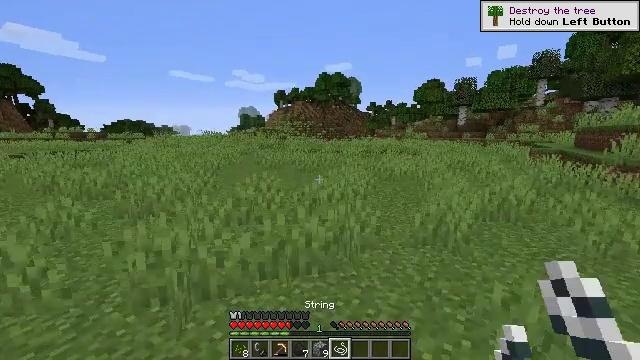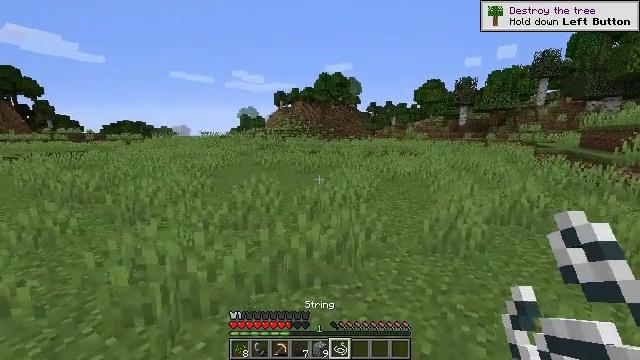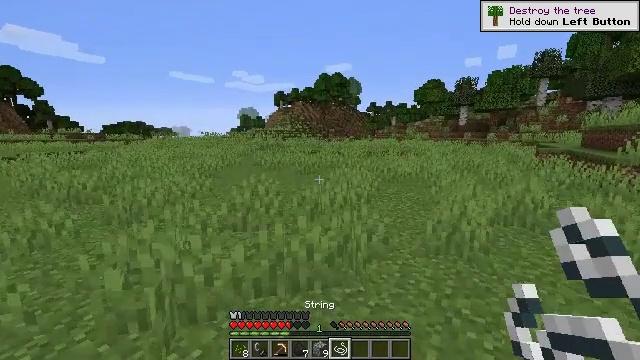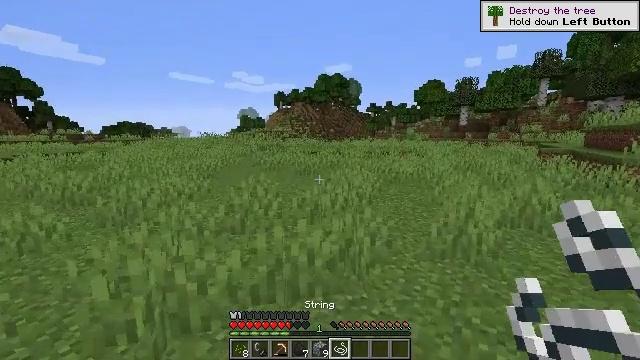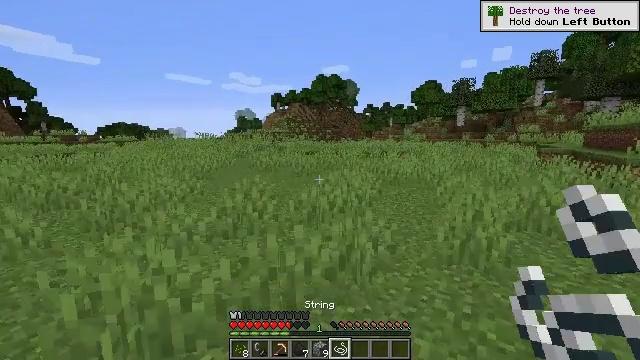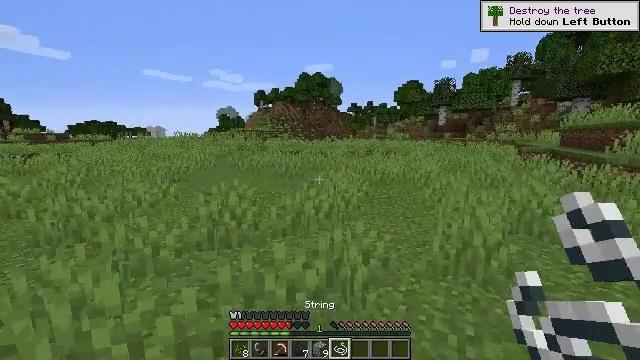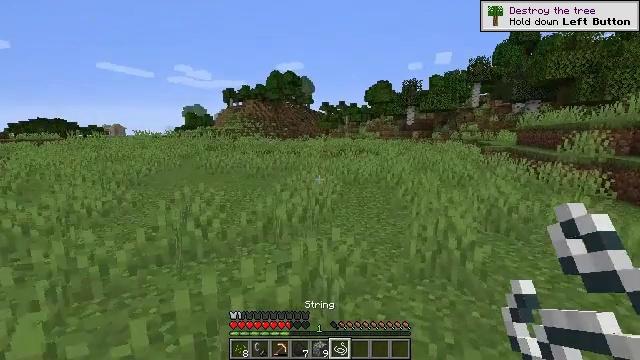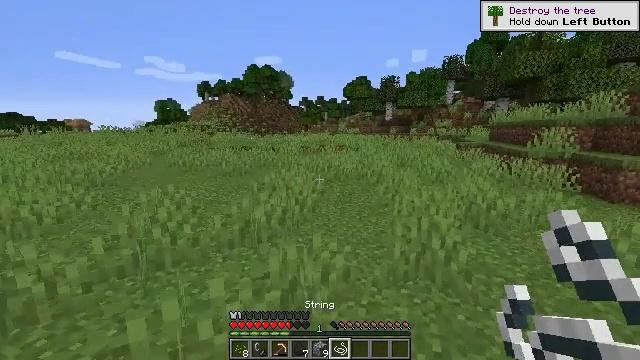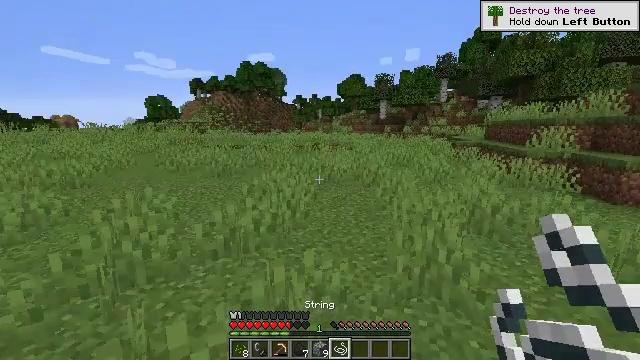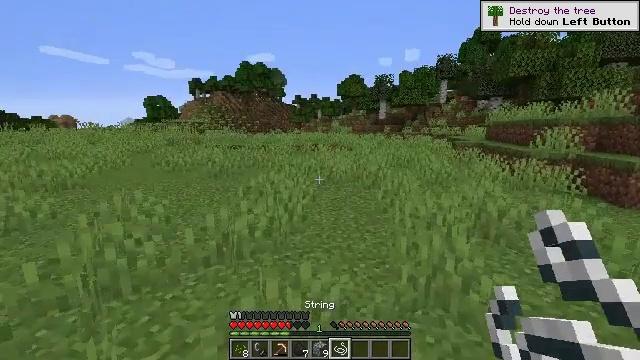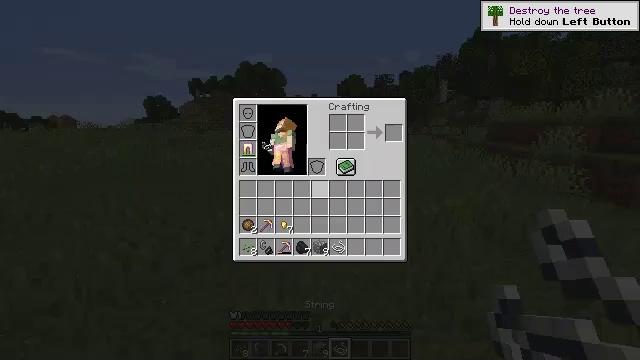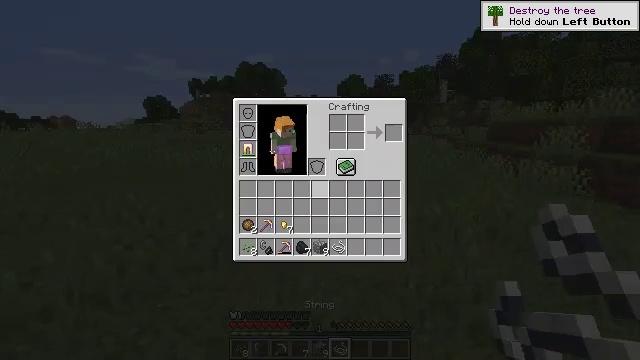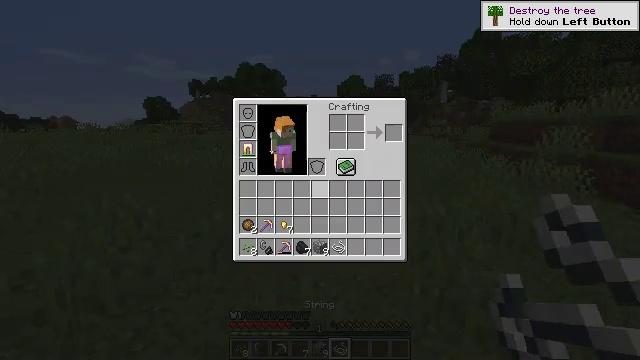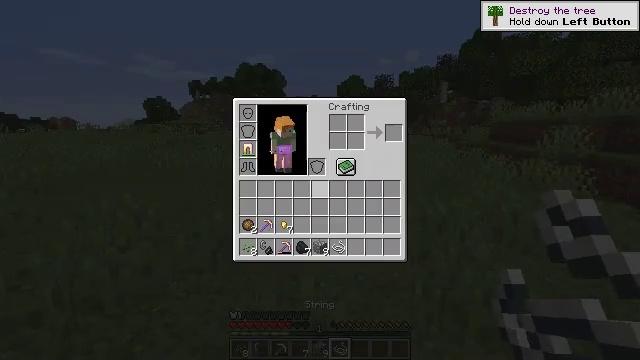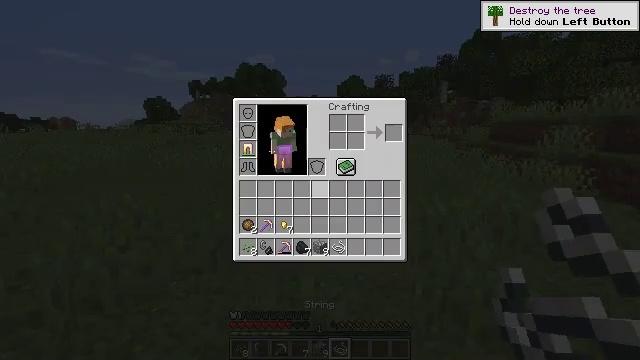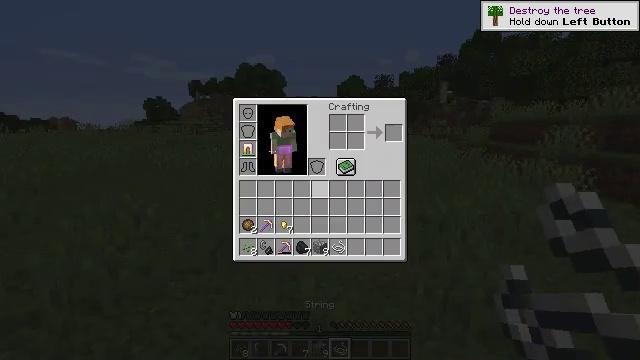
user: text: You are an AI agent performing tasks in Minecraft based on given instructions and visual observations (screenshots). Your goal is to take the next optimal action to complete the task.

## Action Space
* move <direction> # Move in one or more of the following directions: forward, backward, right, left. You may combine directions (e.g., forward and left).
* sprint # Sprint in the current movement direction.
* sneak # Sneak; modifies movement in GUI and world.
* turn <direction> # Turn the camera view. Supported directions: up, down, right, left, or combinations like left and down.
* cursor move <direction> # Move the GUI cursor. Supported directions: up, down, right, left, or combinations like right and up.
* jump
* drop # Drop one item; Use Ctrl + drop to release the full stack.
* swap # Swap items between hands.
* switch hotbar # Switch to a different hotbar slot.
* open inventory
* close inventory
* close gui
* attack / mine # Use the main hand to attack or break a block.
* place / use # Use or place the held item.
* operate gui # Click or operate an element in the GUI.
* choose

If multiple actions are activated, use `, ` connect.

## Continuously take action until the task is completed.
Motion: motion action
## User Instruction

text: Collect the grass from the surface.
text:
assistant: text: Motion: move forward
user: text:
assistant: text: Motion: move forward
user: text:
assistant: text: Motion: move forward
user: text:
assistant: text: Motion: move forward
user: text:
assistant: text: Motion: move forward, turn right
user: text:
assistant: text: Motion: move forward, turn right
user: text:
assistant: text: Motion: move forward, turn right
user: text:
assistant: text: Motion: move forward, turn right
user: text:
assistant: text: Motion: move forward
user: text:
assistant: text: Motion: move forward, open inventory
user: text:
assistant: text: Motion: move forward, open inventory
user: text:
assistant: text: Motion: move forward, open inventory
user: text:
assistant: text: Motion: move forward, open inventory
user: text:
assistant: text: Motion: move forward, open inventory
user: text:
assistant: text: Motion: move forward
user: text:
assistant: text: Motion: move forward
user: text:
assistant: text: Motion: move forward, close inventory
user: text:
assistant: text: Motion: move forward, close inventory
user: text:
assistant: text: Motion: move forward, close inventory
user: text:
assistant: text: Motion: move forward, close inventory
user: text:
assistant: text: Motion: move forward, close inventory
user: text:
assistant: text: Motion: move forward
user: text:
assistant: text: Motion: move forward
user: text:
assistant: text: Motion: move forward
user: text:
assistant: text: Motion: move forward
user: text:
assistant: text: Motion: move forward
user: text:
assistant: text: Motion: move forward
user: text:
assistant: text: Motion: move forward
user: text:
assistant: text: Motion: move forward
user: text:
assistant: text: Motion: move forward